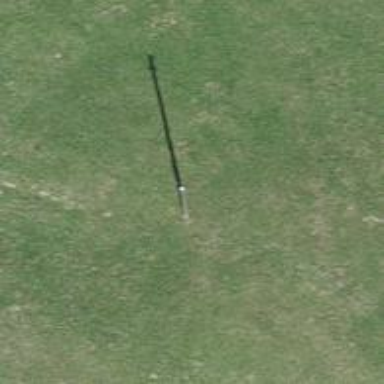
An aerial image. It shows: Power pole.